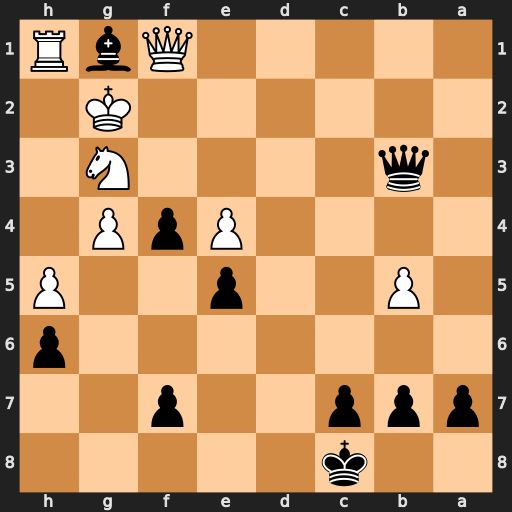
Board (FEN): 2k5/ppp2p2/7p/1P2p2P/4PpP1/1q4N1/6K1/5QbR
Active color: b
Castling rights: -
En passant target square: -
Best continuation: Qxg3#